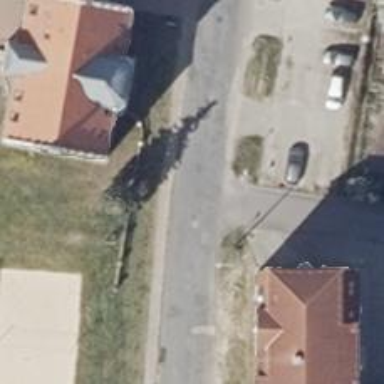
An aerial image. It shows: Residential road with asphalt surface.